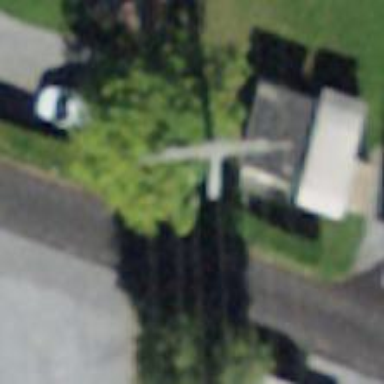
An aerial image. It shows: Concrete power pole.